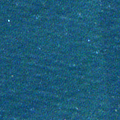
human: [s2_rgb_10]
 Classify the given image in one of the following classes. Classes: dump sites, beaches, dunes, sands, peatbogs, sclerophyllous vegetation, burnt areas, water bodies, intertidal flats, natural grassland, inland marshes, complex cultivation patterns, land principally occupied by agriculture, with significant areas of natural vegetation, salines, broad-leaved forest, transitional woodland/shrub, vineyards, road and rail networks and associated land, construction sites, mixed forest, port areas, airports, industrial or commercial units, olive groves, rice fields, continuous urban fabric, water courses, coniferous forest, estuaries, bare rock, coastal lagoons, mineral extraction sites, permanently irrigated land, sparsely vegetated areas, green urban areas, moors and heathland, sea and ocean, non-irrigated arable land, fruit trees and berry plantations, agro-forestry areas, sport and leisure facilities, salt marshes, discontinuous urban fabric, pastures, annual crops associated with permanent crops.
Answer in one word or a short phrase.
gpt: sea and ocean